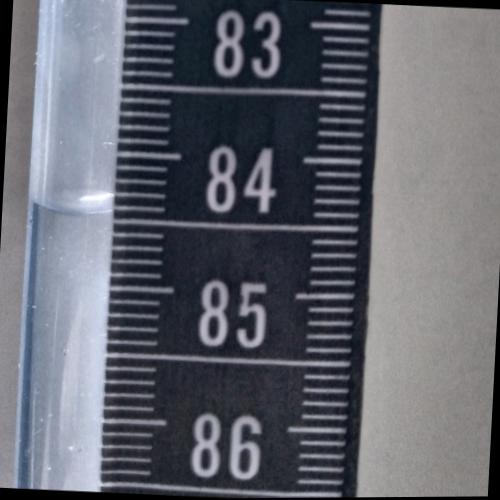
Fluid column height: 84.4 cm